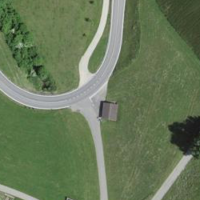
EUNIS habitat code: 24
Species observed at this site:
Bellis perennis